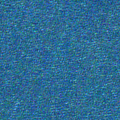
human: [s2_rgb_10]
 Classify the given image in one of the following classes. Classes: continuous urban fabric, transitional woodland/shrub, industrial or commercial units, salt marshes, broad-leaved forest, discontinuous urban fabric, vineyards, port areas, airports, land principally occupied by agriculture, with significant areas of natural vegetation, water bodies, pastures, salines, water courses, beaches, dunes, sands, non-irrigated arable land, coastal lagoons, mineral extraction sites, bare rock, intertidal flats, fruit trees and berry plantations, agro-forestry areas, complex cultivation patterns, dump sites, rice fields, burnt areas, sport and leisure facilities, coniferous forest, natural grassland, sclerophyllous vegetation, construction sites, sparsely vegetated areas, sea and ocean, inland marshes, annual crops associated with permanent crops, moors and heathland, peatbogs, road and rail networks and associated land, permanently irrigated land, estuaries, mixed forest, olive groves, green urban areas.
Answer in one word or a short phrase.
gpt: sea and ocean